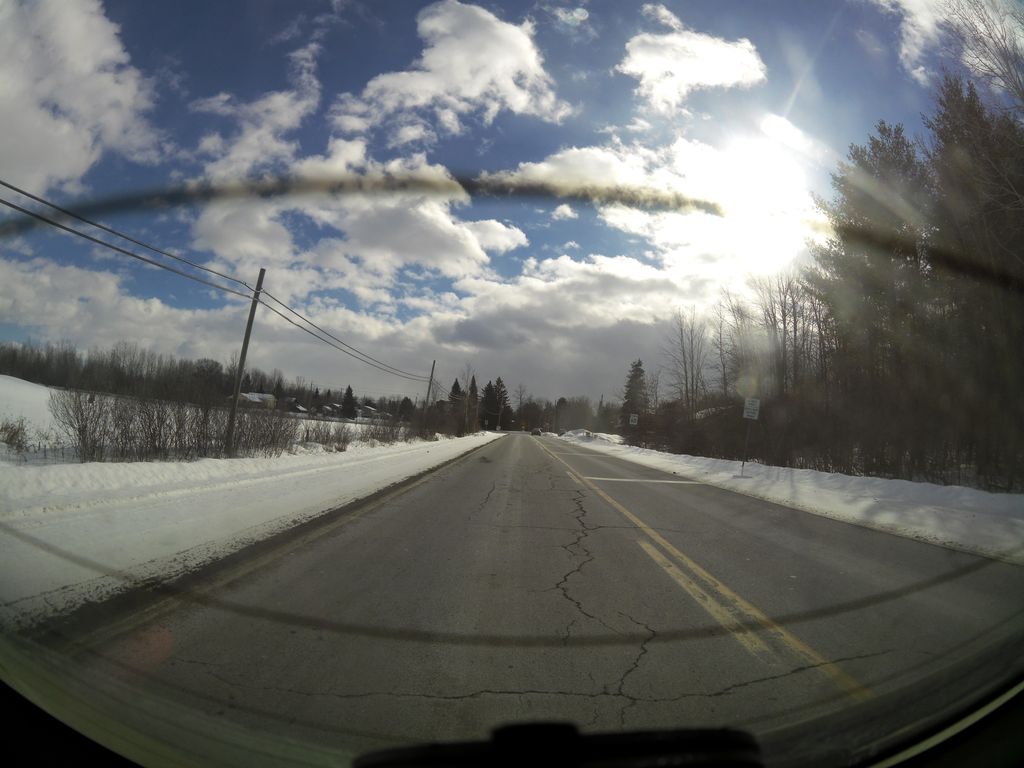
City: ottawa-gatineau